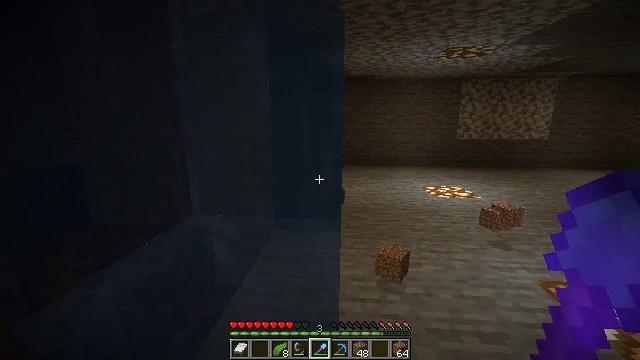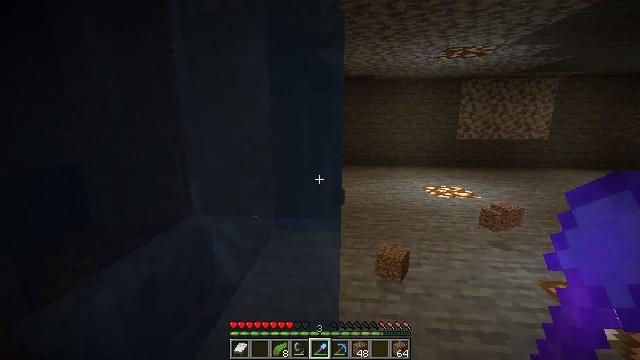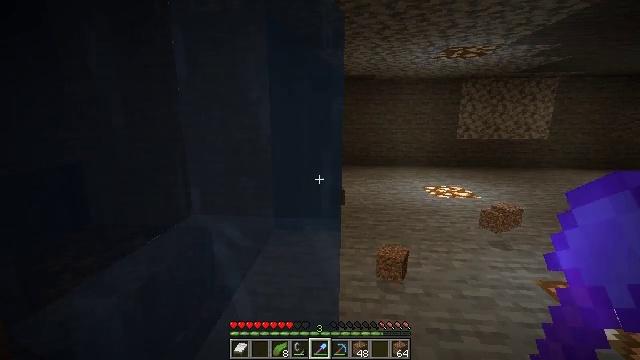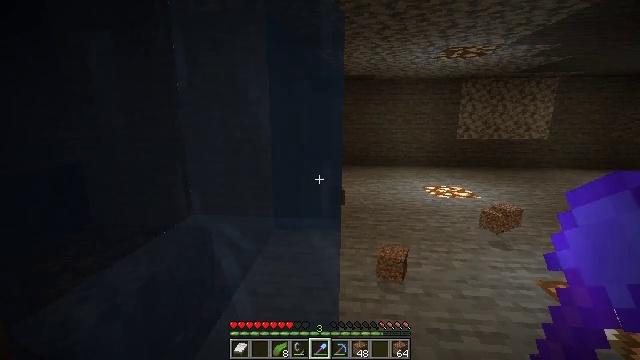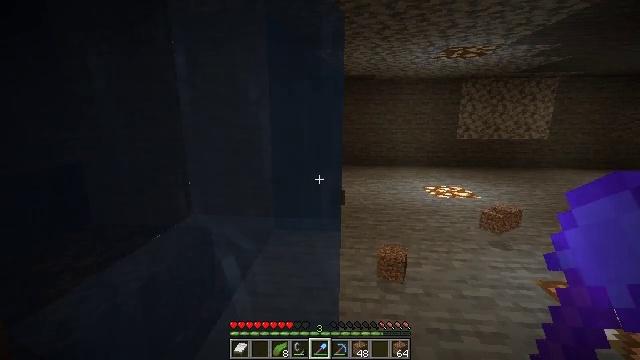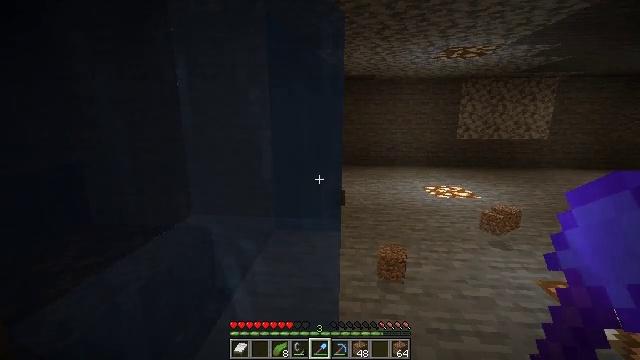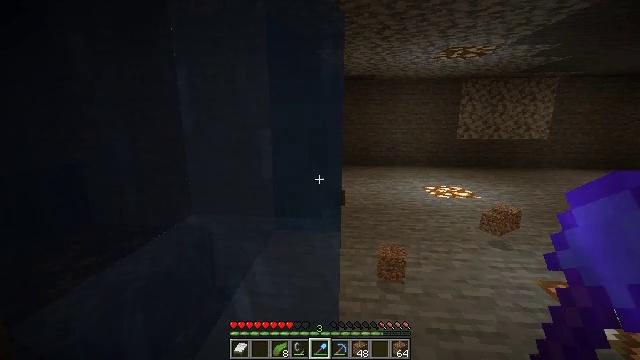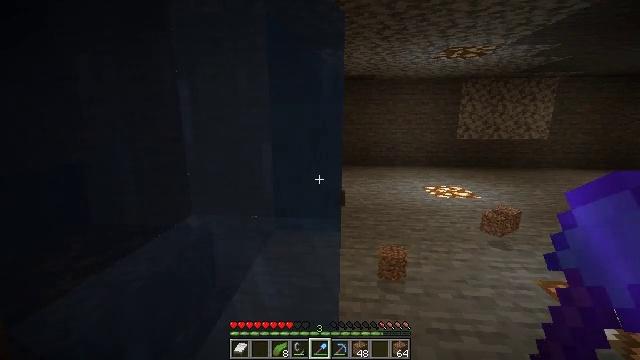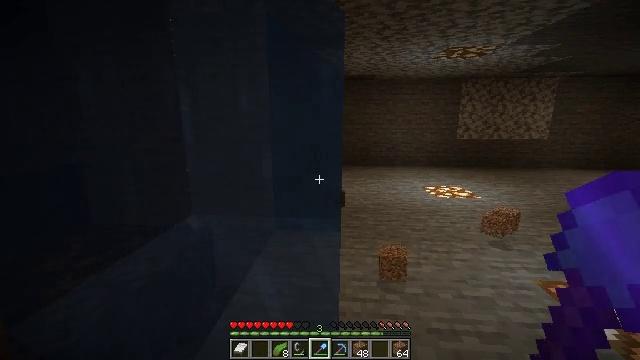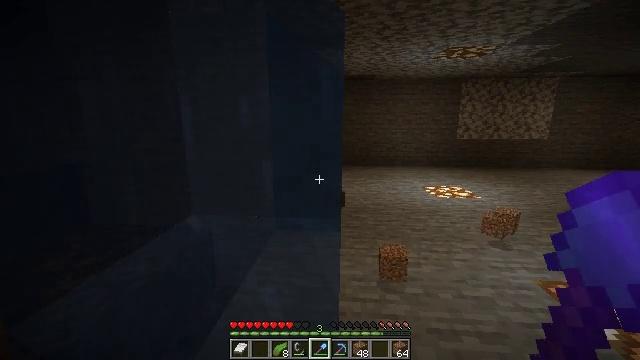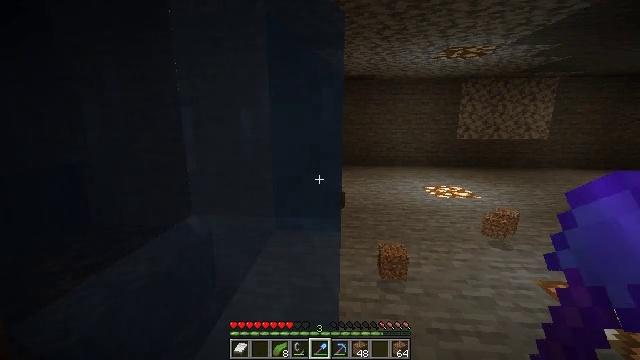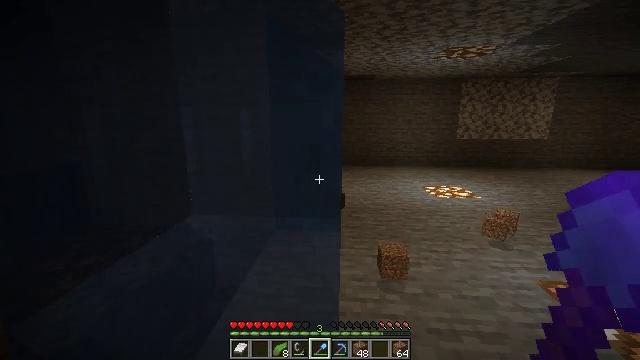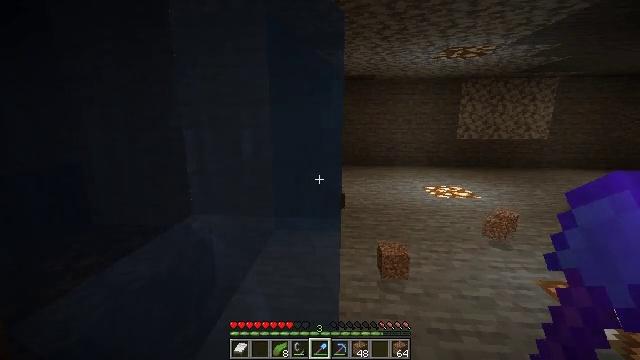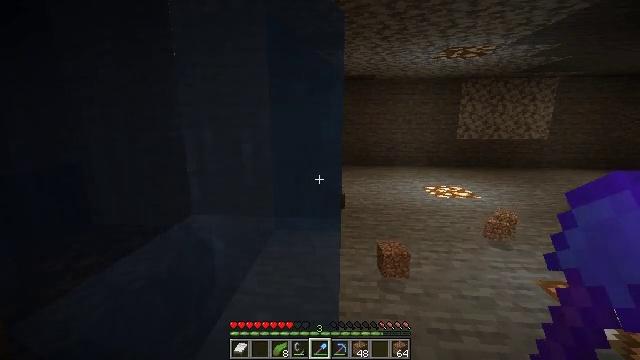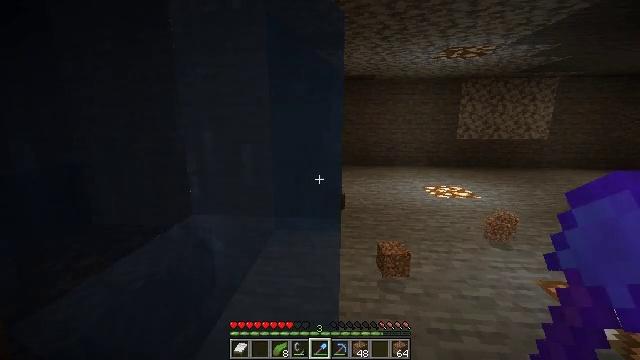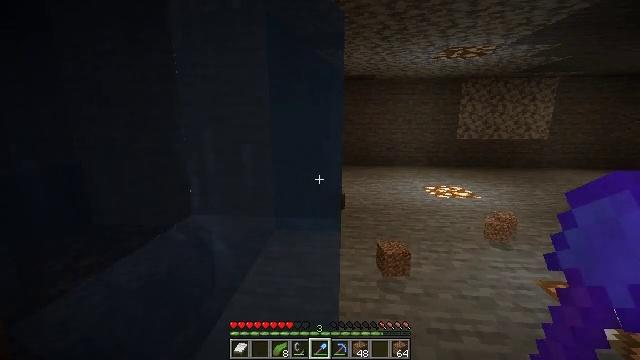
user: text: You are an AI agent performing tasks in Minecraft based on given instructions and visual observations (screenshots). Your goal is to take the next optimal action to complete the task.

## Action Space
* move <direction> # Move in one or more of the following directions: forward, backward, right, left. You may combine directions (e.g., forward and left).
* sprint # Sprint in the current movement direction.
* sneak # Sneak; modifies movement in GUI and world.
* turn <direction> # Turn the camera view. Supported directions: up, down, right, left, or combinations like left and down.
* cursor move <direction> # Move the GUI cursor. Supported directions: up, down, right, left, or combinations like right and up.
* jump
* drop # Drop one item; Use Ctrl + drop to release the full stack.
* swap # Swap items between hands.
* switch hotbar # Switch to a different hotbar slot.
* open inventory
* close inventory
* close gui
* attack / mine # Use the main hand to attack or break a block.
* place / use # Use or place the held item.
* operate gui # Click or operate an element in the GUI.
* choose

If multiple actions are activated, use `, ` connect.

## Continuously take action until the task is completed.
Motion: motion action
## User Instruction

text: Dig soul sand to use for potions.
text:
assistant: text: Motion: no_op
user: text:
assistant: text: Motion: no_op
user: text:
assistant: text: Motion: no_op
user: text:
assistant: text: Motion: no_op
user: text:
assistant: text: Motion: no_op
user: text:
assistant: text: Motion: no_op
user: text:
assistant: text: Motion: no_op
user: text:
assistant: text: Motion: no_op
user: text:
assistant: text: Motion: no_op
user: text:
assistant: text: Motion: no_op
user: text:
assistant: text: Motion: no_op
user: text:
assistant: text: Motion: no_op
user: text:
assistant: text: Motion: no_op
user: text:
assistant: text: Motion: no_op
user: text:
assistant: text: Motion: no_op
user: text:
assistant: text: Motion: no_op
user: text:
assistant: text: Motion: no_op
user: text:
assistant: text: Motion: no_op
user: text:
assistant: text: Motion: no_op
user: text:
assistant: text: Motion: no_op
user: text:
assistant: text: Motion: no_op
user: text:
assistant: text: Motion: no_op
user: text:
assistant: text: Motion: no_op
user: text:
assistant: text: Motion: no_op
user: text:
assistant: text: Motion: no_op
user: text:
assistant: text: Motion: no_op
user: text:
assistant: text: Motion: no_op
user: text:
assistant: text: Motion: no_op
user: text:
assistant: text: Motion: no_op
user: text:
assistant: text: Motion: no_op